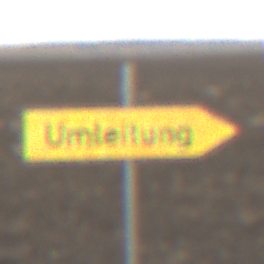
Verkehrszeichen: UmleitungswegweiserRechtsweisend
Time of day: MorningAfternoon
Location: Outdoor (Nature)
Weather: Overcast
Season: NotSpecified
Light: Natural